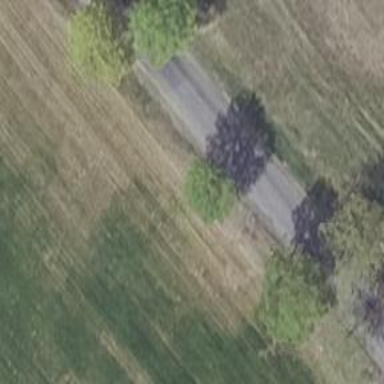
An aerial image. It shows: Row of deciduous broadleaved trees.